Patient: sex F, age 65
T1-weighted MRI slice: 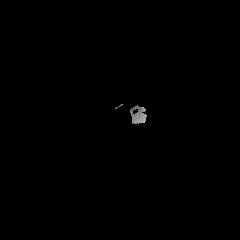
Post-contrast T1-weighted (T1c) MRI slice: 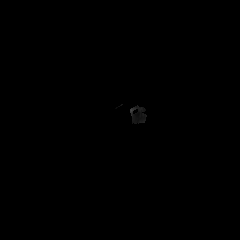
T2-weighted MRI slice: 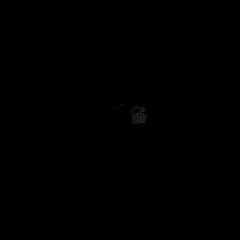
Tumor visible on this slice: no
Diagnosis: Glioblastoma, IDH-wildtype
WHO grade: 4